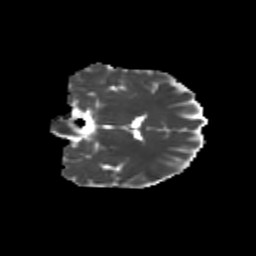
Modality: MD
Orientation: coronal
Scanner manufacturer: siemens
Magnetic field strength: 3 T
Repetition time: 9.2 s
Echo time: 0.084 s